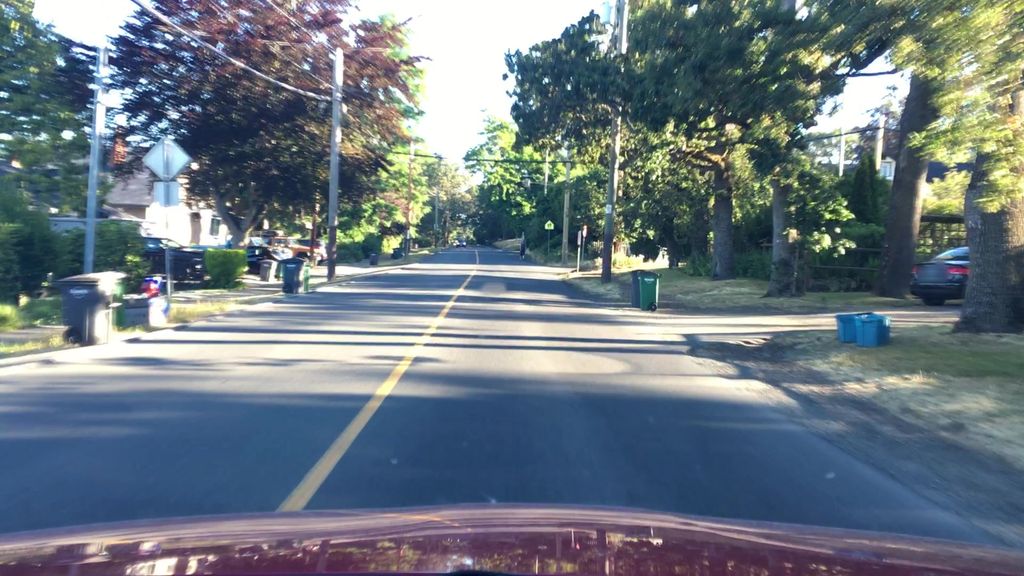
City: victoria